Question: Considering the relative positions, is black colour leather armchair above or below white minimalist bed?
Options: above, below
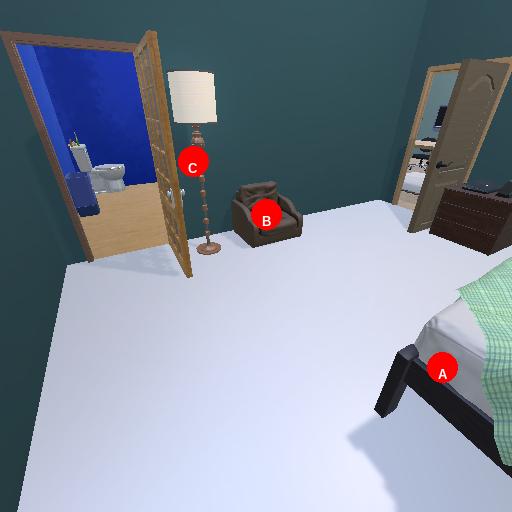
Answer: above